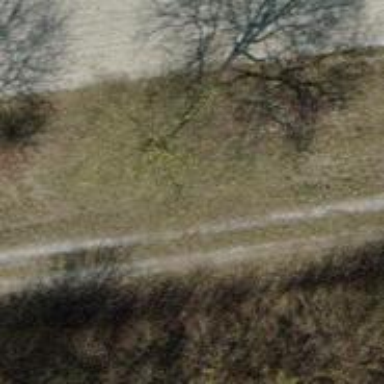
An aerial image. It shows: Beautiful tree with deciduous leaves lined up in avenue.